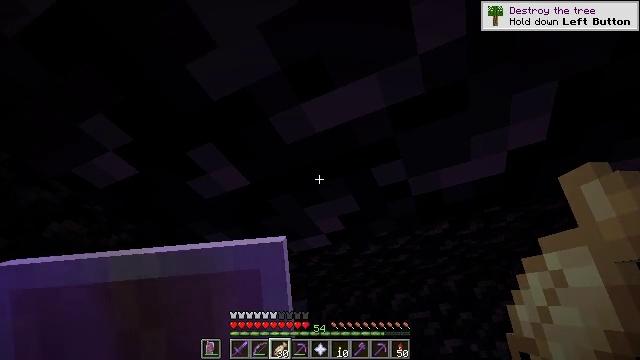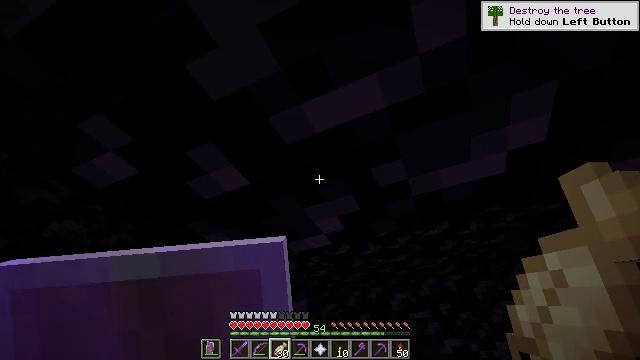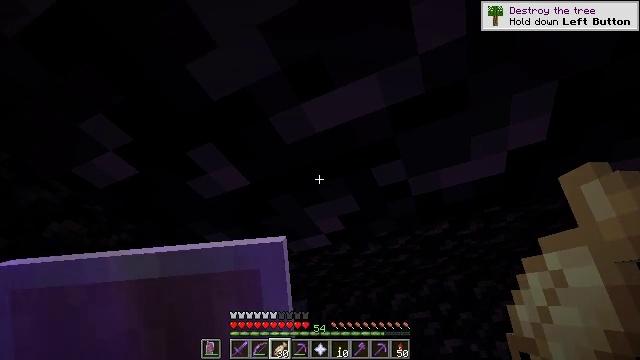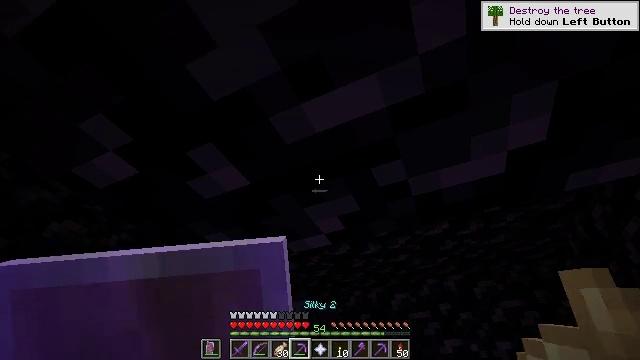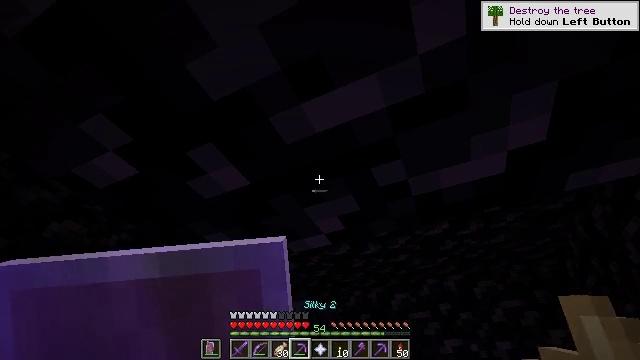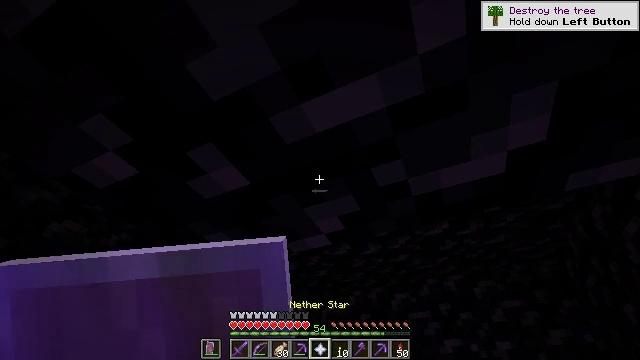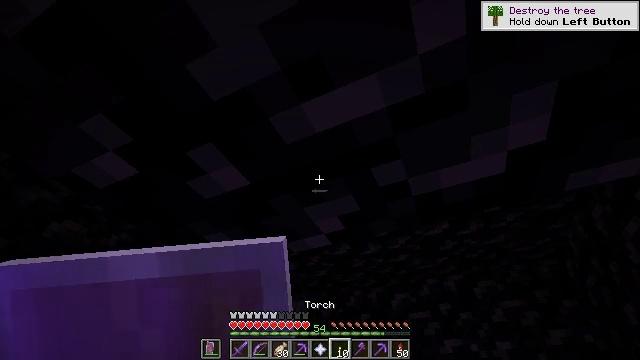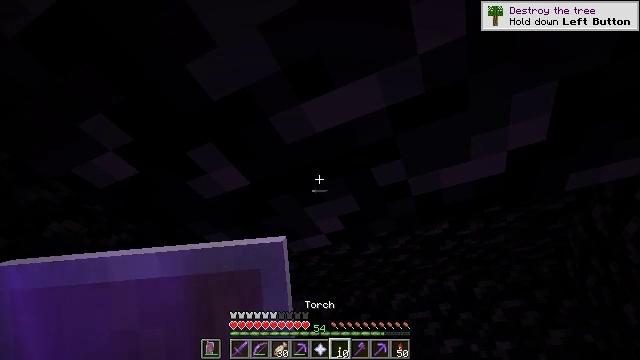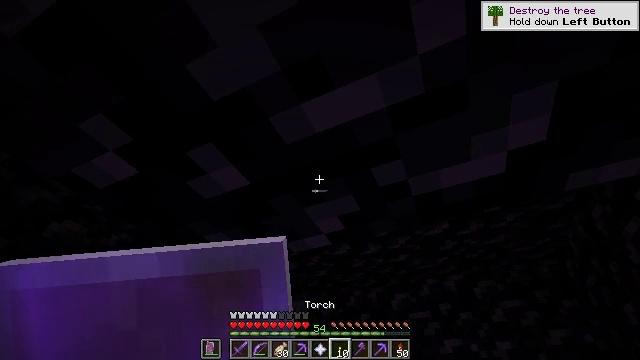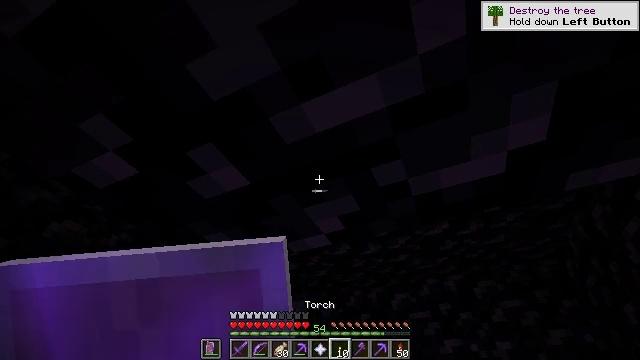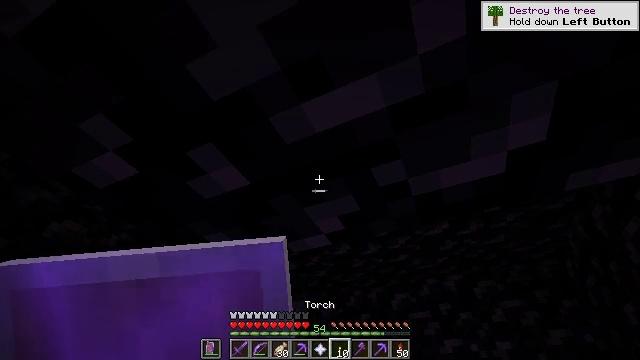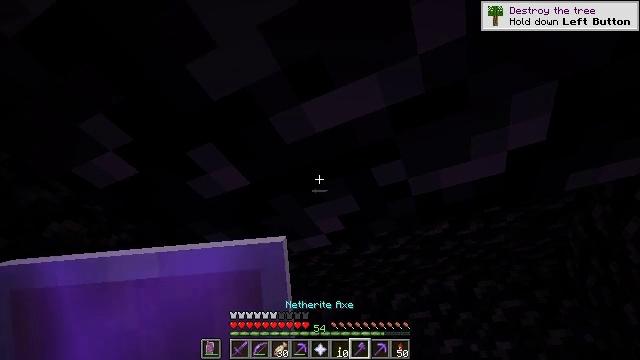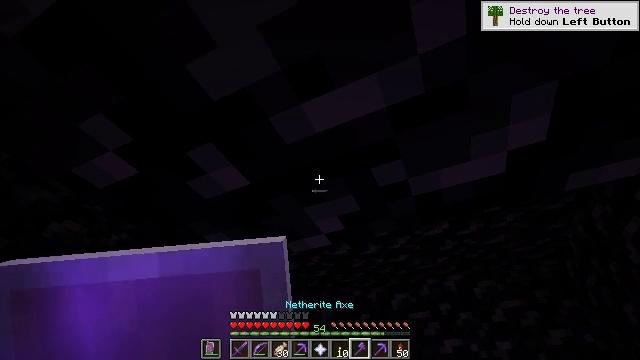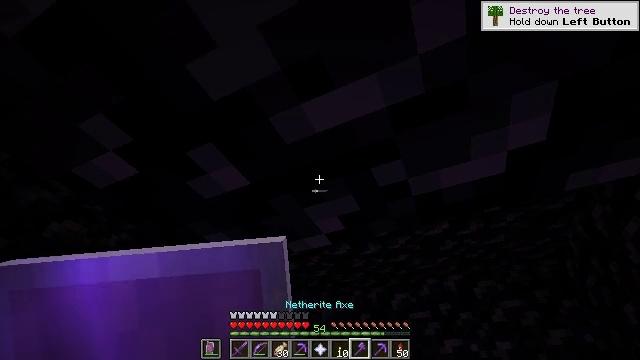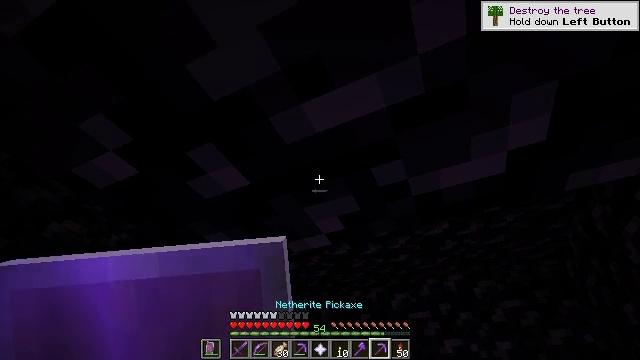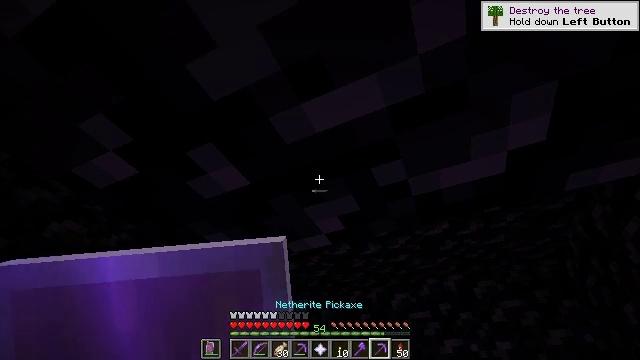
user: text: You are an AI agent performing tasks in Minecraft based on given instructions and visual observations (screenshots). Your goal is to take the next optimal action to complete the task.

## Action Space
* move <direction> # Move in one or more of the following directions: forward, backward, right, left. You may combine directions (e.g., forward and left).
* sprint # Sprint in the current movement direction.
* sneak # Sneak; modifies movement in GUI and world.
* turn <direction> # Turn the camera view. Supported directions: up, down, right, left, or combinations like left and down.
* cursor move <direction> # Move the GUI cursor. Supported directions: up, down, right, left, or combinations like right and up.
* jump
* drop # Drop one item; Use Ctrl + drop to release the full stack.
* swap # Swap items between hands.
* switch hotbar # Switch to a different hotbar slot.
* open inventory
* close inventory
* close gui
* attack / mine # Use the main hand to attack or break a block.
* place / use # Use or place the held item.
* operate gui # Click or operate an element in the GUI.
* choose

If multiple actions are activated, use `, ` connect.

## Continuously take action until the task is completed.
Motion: motion action
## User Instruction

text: Break the obsidian using a diamond or netherite pickaxe.
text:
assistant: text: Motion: no_op
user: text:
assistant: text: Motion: no_op
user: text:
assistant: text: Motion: no_op
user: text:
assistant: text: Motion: no_op
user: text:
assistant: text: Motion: no_op
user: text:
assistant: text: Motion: no_op
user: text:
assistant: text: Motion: no_op
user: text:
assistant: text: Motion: no_op
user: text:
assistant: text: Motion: no_op
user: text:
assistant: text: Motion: no_op
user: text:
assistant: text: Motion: no_op
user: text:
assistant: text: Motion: no_op
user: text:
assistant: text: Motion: no_op
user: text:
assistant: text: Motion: no_op
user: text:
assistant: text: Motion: no_op
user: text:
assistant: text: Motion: no_op
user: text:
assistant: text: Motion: no_op
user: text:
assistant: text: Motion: no_op
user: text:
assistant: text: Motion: no_op
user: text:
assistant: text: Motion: no_op
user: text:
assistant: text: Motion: no_op
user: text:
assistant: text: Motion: attack / mine
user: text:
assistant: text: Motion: attack / mine
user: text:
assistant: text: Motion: attack / mine
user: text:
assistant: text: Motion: attack / mine
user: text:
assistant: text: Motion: attack / mine
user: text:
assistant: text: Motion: attack / mine
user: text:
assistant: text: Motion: attack / mine
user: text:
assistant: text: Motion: attack / mine
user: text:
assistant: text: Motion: attack / mine